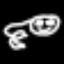
Label: frog